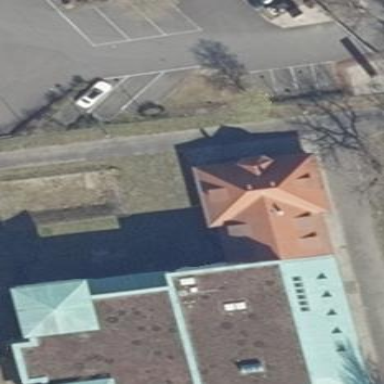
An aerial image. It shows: Service building.